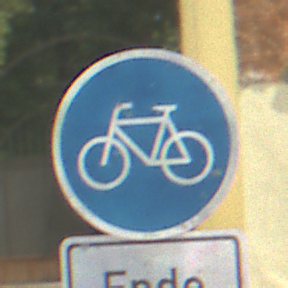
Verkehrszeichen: Radweg
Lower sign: HinweisDurchVerbaleAngabe2
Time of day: Midday
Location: Outdoor (Suburban)
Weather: PartlyCloudy
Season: NotSpecified
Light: Natural